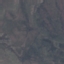
Land use / land cover: HerbaceousVegetation